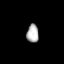
Tissue: lung
Cell type: Epithelial cells
Senescence score: 0.1859
Nuclear area (px): 214
Mean DAPI intensity: 177.472